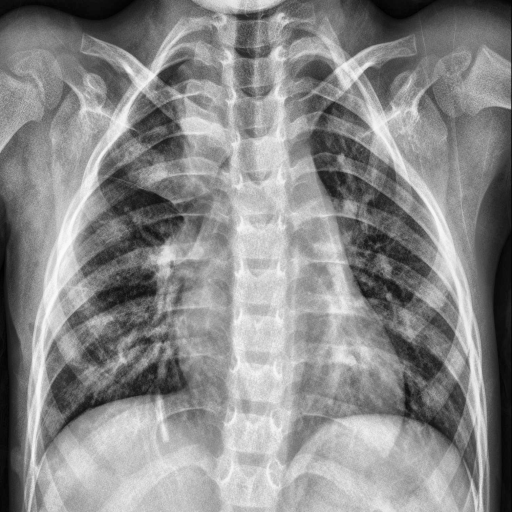
Finding: PNEUMONIA